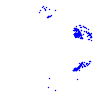
Particle: proton